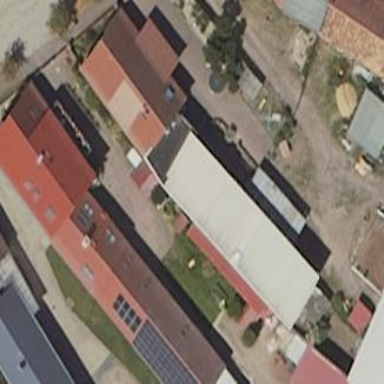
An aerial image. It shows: Shed.